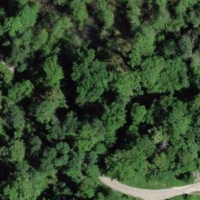
EUNIS habitat code: 41
Species observed at this site:
Campanula trachelium